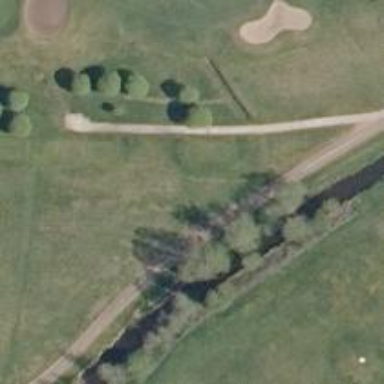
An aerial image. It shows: Pathway for golfing.